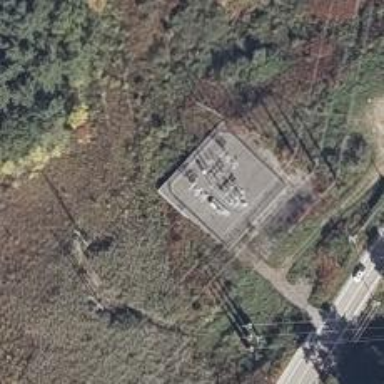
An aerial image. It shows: Switch used for power control.